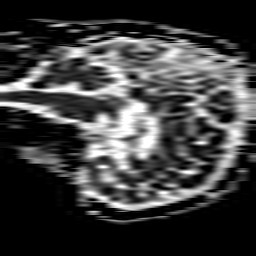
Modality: ADC
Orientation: sagittal
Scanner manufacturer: philips
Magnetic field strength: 1.5 T
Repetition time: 3.844 s
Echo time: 0.09719 s